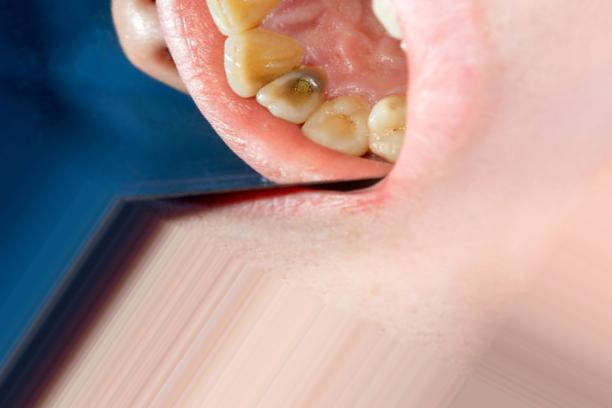
Condition: Tooth Discoloration